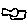
Label: cloud